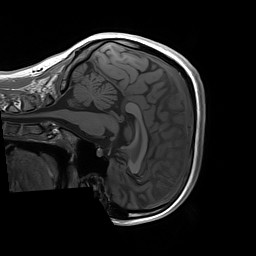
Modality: T1w
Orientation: sagittal